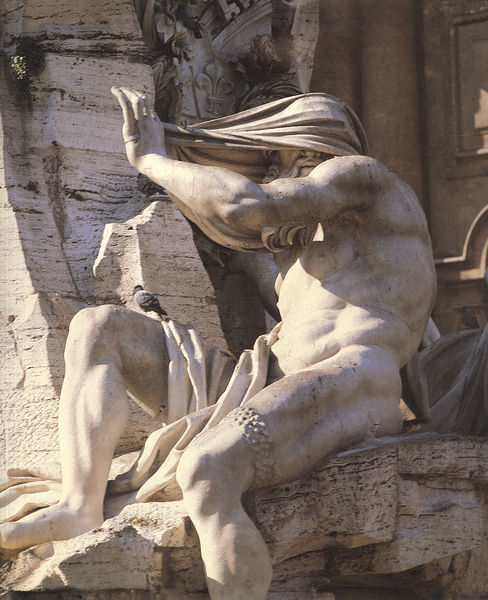
Titel: Vierströmebrunnen
Künstler: Giovanni Lorenzo Bernini
Standort: Rom, Piazza Navona (EU - I - Latium)
Schlagwörter: akt, felsen, hand, haut, kopf, körper, lendenschurz, mann, nackt, fluss, sitzen, grau, haar, marmor, tuch, bart, arm, augen, band, falten, stein, taube, figur, gewand, haare, sitzend, stoff, locken, brunnen, skulptur, statue, bein, liegen, italien, man, fels, angst, kopftuch, muskeln, bildhauerei, laken, foto, versteckt, blind, torso, allegorie, mythologie, rom, portal, wappen, mythos, gottheit, verhüllt, verdeckt, augenbinde, skultur, strumpfband, nil, bernini, brunnenfigur, koftuch, nicht, piazza navona, vierströmebrunnen, travertin, navona, sotzend, sieht, sieht nichts, bedeckte augen